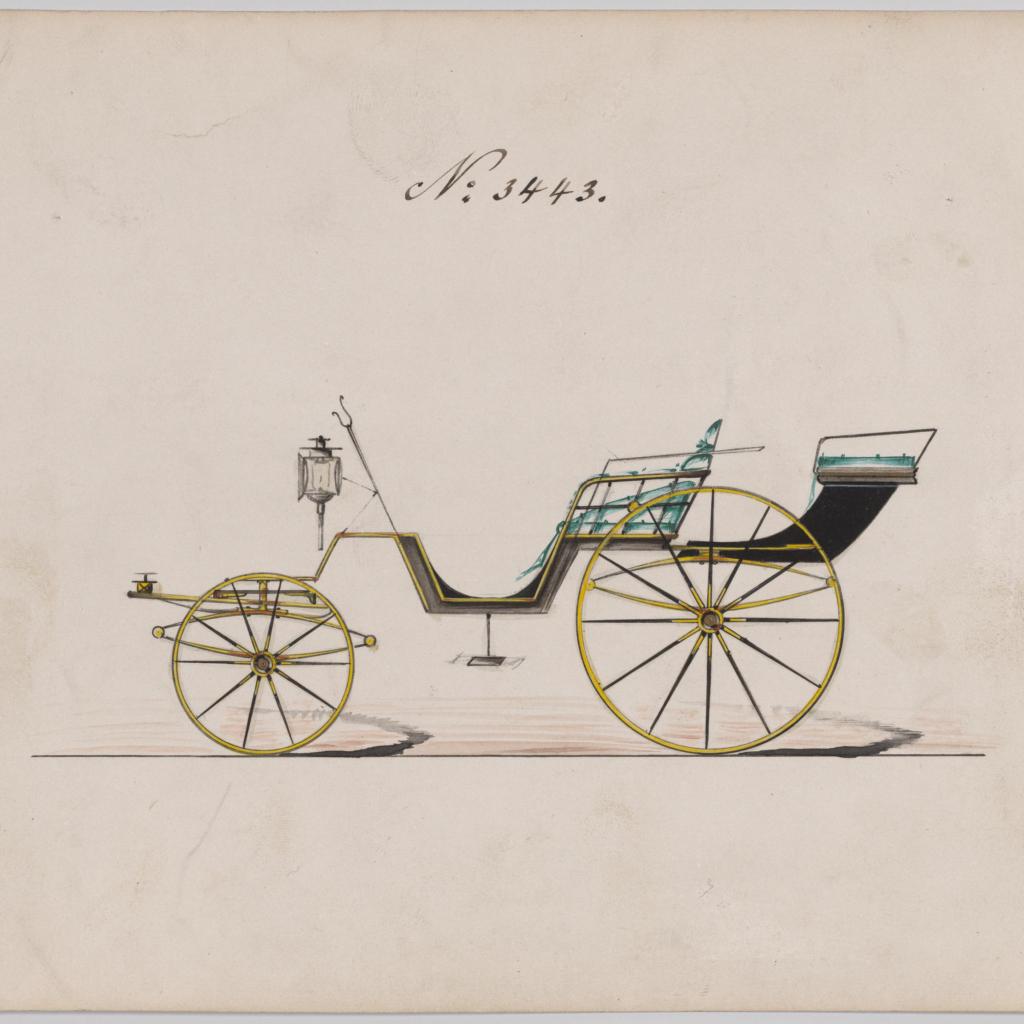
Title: Design for Pony Phaeton, no. 3443
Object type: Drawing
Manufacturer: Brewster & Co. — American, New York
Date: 1878
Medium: Pen and black ink, watercolor and gouache with gum arabic
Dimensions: Sheet: 6 5/16 x 9 1/4 in. (16 x 23.5 cm)
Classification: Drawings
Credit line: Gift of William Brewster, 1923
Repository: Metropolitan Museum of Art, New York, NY